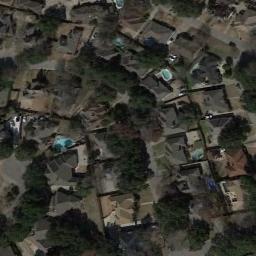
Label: dense_residential